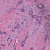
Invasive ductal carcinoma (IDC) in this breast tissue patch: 1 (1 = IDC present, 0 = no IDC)